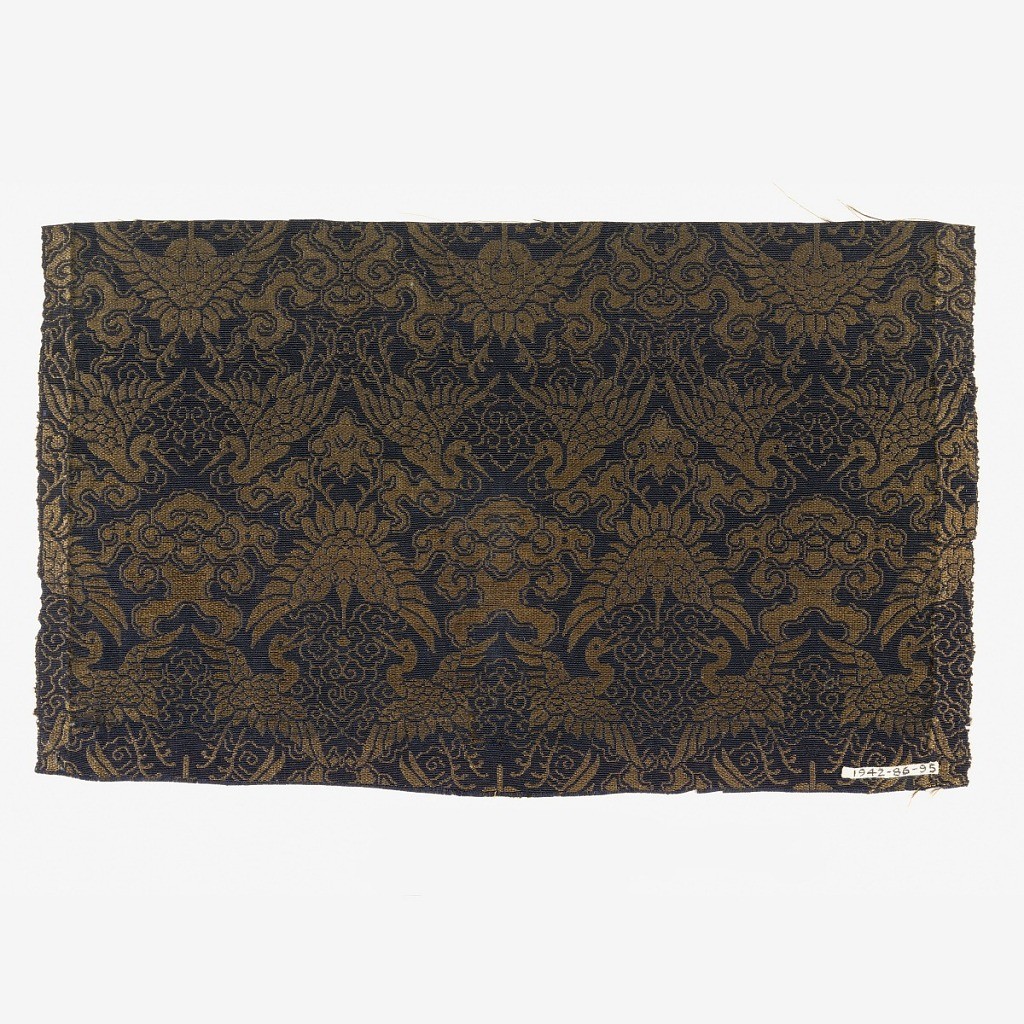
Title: Textile
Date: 19th century
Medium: silk Technique: plain compound cloth
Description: Design of ho-o birds and other conventional birds and cloud forms in secondary wefts of brown silk on navy blue ground.